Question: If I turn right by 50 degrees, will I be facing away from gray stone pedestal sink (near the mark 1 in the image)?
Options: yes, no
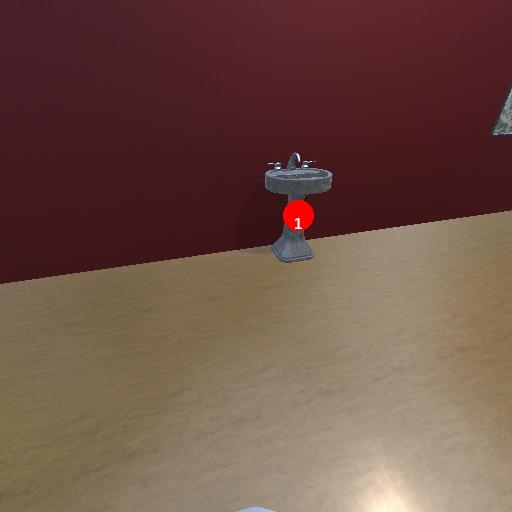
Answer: yes